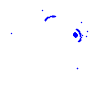
Particle: electron